Question: I am trying to use Direct Pro method. Following an example I am able to post and receive the following response.
'''
TIMESTAMP=2013%2d08%2d22T06%3a16%3a23Z&CORRELATIONID=c57ab5b2a4ab5&ACK=Failure&VERSION=58%2e0&BUILD=<PHONE>&L_ERRORCODE0=10501&L_SHORTMESSAGE0=Invalid%20Configuration&L_LONGMESSAGE0=This%20transaction%20cannot%20be%20processed%20due%20to%20an%20invalid%20merchant%20configuration%2e&L_SEVERITYCODE0=Error&AMT=20%2e00&CURRENCYCODE=USD
'''
Again searching throuh Stackoverflow for the above error, it seems like sandbox merchant account is business account and I need to convert it to pro. Again tried and now I am stuck at following error.

Any idea why this error is coming?
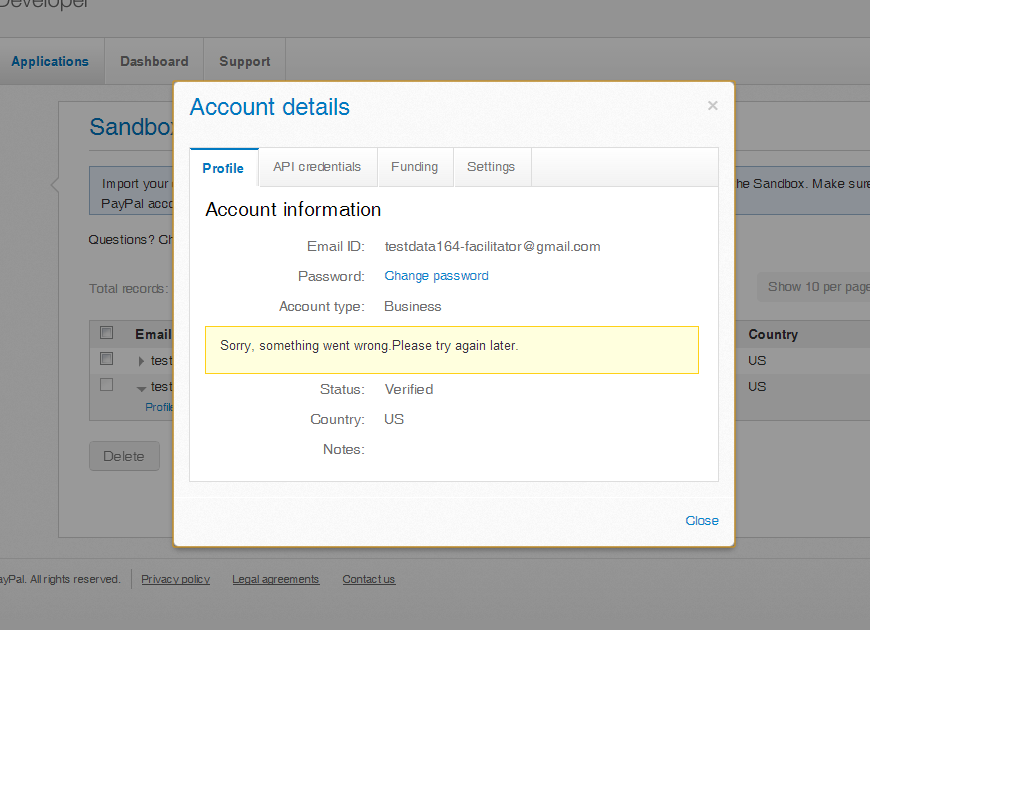
Answer: U cannot upgrade the US sanbox test account to pro. Just create business account(test account) with country as UK and then upgrade it to pro.